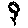
Label: flower